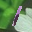
Label: 1